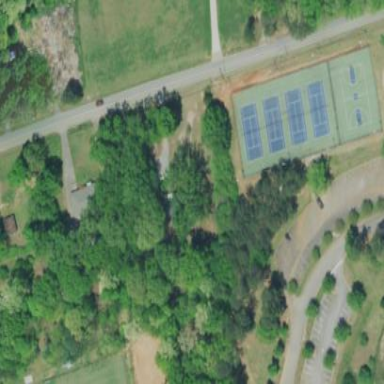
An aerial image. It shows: Sports center with facilities for tennis and basketball.